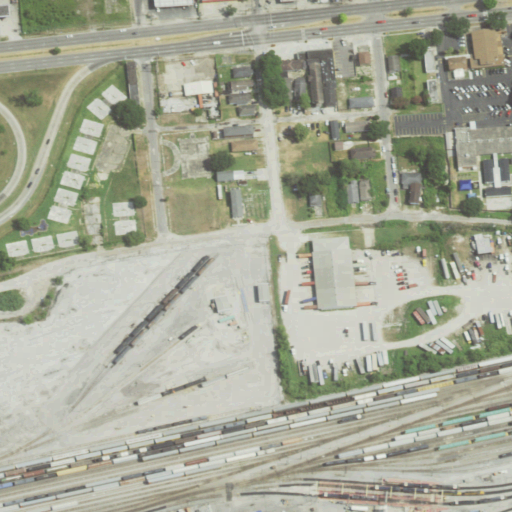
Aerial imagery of ridge(s) in Louisiana named Gentilly Ridge containing high intensity development, medium intensity development, and low intensity development